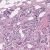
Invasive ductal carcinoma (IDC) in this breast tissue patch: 1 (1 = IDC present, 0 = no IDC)